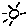
Label: sun